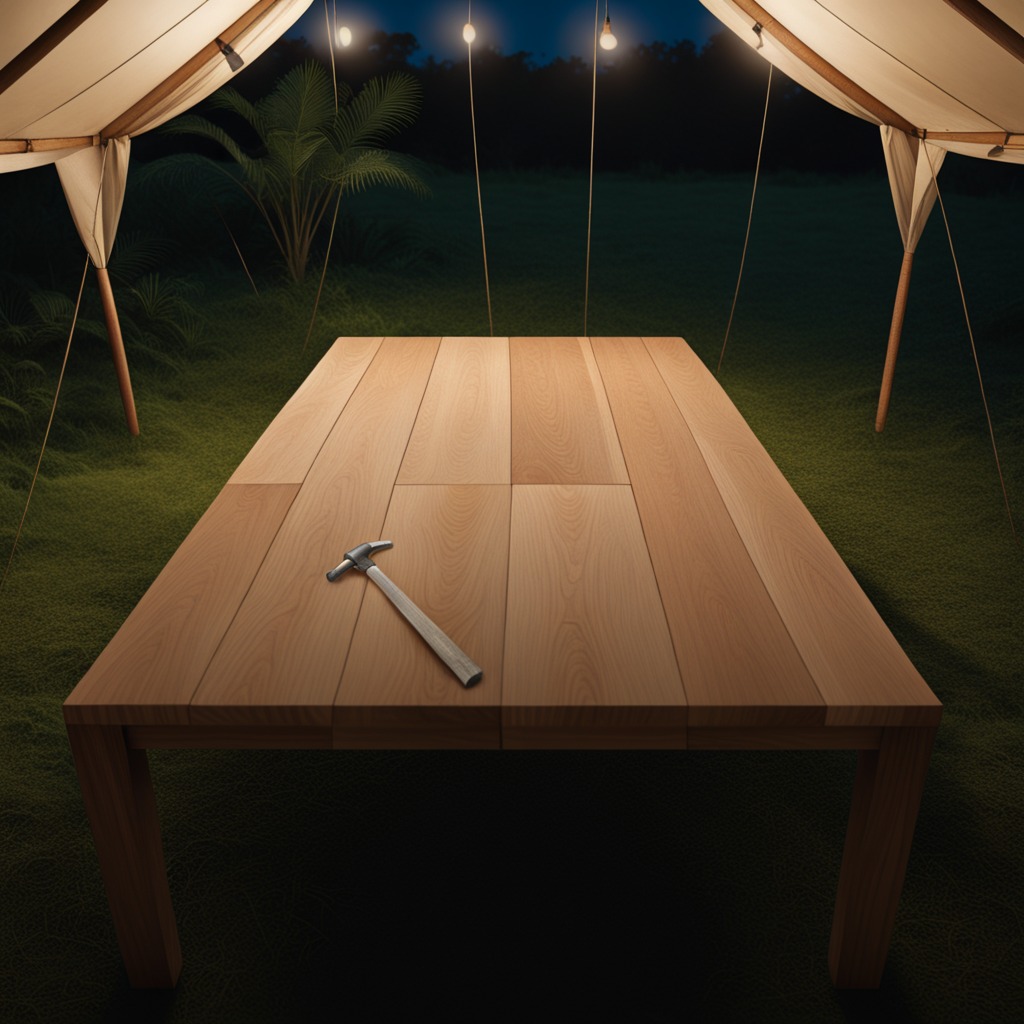
A hammer lies on a wooden table inside a jungle field workshop tent at night dim ambient light soft shadows worn but